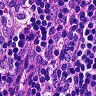
Metastatic tissue present: no